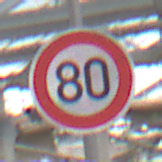
Verkehrszeichen: Geschwindigkeit80
Umgebung: Roofed, Special
Tageszeit: Midday
Wetter: Overcast
Licht: Natural
Jahreszeit: NotSpecified
Kontrast: LowContrast